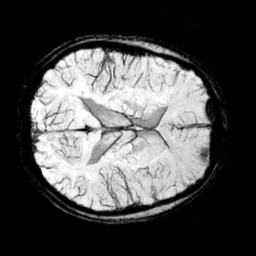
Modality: minIP
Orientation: axial
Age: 12
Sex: male
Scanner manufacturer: siemens
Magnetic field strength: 3 T
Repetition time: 0.027 s
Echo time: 0.02 s